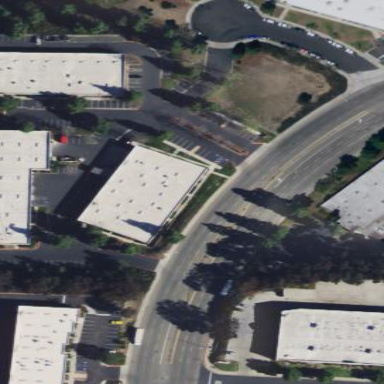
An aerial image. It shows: Industrial building.